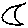
Label: moon